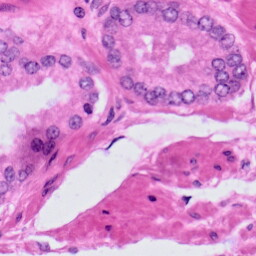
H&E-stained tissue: Prostate